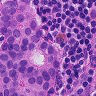
Metastatic tissue present: yes